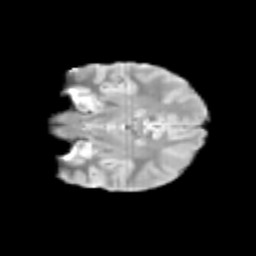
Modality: T2w
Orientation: coronal
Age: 11
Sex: female
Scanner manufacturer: siemens
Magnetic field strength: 3 T
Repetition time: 3.8 s
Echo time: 0.07 s